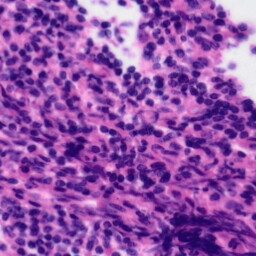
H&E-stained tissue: Tonsil